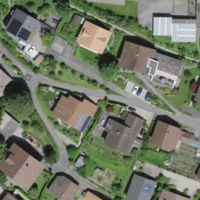
EUNIS habitat code: 54
Species observed at this site:
Vicia sepium
Corylus avellana